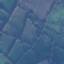
Land use / land cover class: Pasture